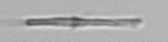
Label: fiber